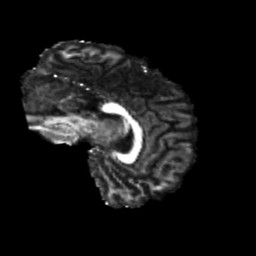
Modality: FA
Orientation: sagittal
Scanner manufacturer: siemens
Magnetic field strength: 3 T
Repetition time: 4 s
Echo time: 0.0594 s